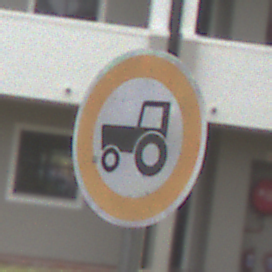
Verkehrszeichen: VerbotKraftfahrzeugeZuegeNichtSchneller25
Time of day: Midday
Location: Outdoor (Urban)
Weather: Overcast
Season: NotSpecified
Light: Natural